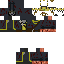
A female skeleton skin with dark skin, wearing brown helmet dressed in a black robe top and black pants, featuring a closed mouth.